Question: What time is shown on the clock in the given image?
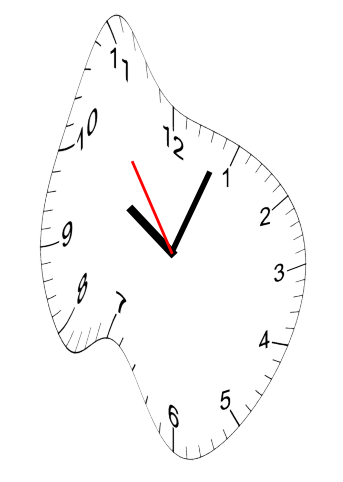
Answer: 10:03:54